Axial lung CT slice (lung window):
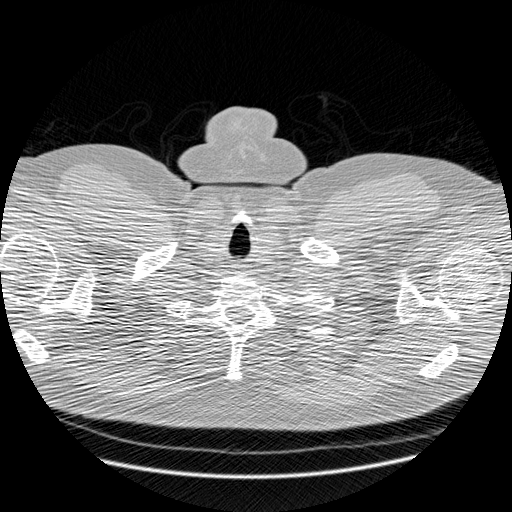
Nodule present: no